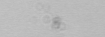
Label: camera_spot